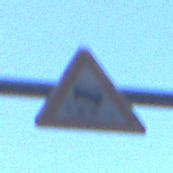
Verkehrszeichen: SchleuderOderRutschgefahr
Umgebung: Outdoor, Urban
Tageszeit: MorningAfternoon
Wetter: PartlyCloudy
Licht: Natural
Jahreszeit: NotSpecified
Kontrast: MediumContrast